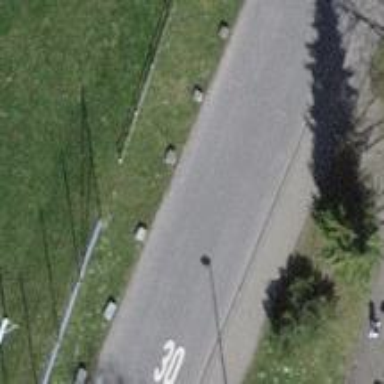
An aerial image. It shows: Block barrier.